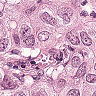
Metastatic tissue present: yes